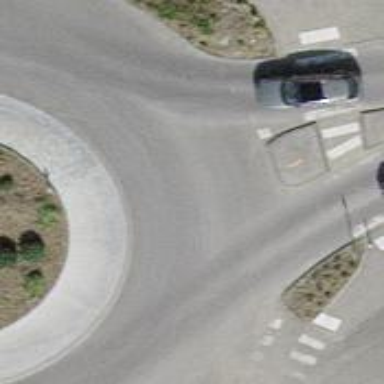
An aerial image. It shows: Tertiary road made of asphalt leading to roundabout junction.